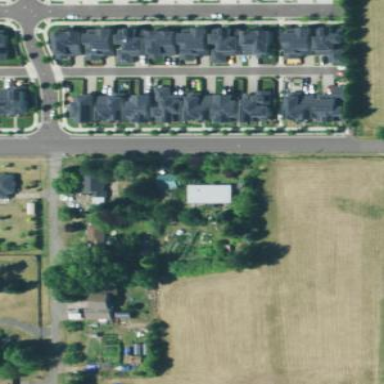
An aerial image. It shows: Rural residential area.